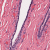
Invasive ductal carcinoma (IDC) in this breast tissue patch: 0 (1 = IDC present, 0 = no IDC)